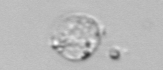
Label: Amoeba